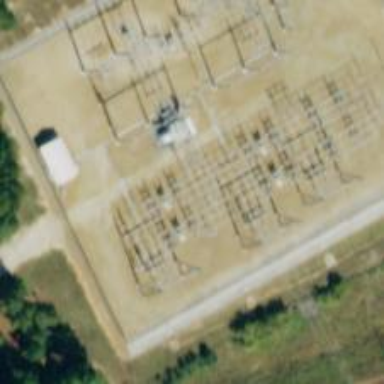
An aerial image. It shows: Switch for power supply.